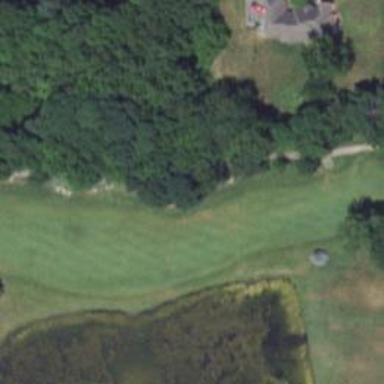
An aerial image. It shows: Golf hole.